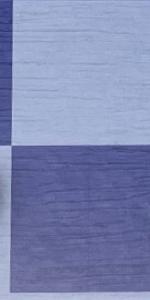
Label: Empty